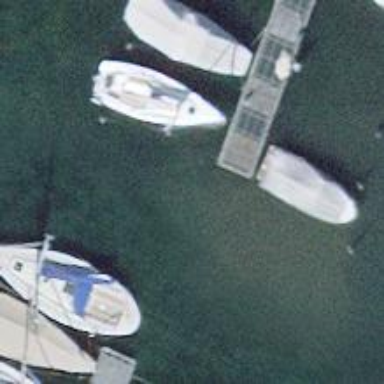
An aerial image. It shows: Man-made pier.